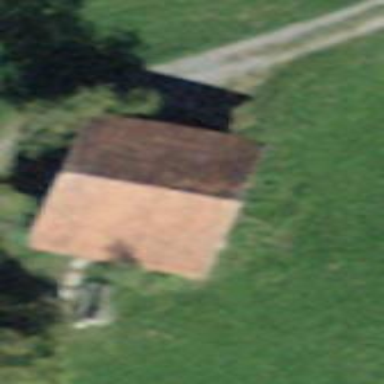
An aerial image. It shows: Barn.